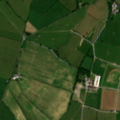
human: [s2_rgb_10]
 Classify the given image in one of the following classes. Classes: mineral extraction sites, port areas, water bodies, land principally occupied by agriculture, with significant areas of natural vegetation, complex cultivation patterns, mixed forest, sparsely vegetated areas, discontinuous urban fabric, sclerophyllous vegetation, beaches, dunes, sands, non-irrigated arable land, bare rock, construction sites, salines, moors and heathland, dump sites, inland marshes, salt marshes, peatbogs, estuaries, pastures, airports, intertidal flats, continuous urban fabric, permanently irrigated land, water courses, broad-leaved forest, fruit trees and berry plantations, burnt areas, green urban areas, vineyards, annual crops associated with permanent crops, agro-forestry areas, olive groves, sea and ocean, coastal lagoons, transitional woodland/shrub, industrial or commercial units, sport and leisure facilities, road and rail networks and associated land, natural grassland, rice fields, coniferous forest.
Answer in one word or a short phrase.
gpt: non-irrigated arable land, pastures